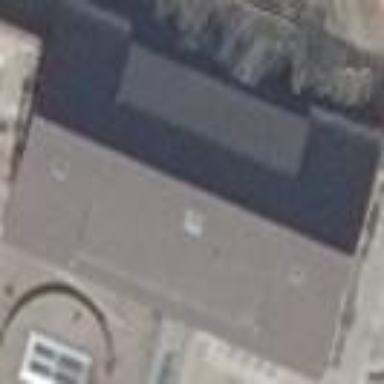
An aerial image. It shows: Building with gabled roof.